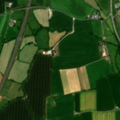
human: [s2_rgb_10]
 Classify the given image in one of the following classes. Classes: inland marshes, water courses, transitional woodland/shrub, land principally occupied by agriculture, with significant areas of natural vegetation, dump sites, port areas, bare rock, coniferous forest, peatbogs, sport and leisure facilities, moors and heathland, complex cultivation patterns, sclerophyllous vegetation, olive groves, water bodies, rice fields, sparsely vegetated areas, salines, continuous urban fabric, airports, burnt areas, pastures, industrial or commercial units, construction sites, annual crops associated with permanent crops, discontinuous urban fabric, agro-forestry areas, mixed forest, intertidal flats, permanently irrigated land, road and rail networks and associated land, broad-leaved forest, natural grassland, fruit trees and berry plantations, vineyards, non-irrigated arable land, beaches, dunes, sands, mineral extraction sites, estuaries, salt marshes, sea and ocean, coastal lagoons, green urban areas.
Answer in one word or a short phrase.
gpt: discontinuous urban fabric, non-irrigated arable land, pastures